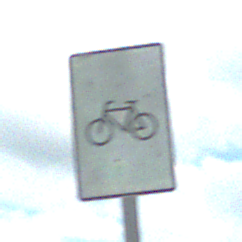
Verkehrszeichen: RadverkehrOhnePfeilsymbol
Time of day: Midday
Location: Outdoor (Nature)
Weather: PartlyCloudy
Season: NotSpecified
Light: Natural